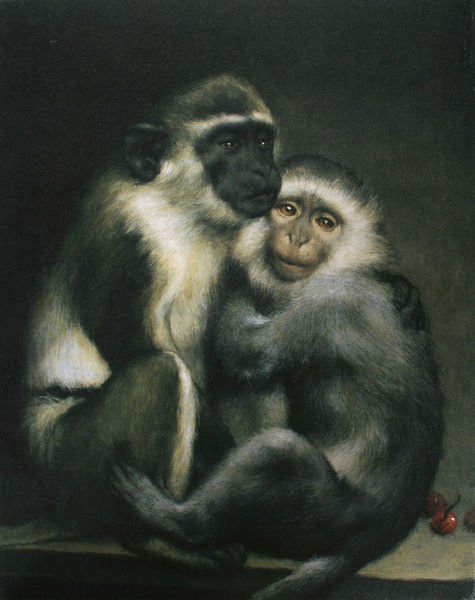
Titel: Abelard und Héloise
Künstler: Gabriel von Max
Standort: Bayern
Institution: Privatsammlung
Schlagwörter: dunkel, gemälde, körper, schatten, weiß, gelb, grün, sitzen, braun, grau, hell, hintergrund, köpfe, licht, mund, nase, ohr, orange, schwarz, blick, obst, rot, tier, hochformat, bart, gesichter, jung, arme, augen, gesicht, halten, pelz, portrait, porträt, öl, natur, haare, sitzend, familie, kind, mutter, paar, tochter, vater, kontrast, ohren, affe, früchte, beine, fell, schwanz, füße, ruhig, umarmung, kauern, zwei, mauer, klein, baby, bank, ölgemälde, münder, nasen, spielen, nah, pupillen, aufrecht, streifen, pfoten, zehen, betrachter, foto, fotografie, photographie, kirschen, stile, vanitas, umarmen, doppelportrait, doppelporträt, pärchen, hocken, haarig, spielend, photo, graugrün, tierdarstellung, schnauze, nähe, bernsteinfarben, maul, fensterbank, zugewandt, haptisch, brüder, menschlich, sohn, kirsche, kirsch, individuell, natürlich, schwarzgrün, schutz, affen, junges, kapuzineraffe, kapuzineraffen, nahe, masken, kuscheln, haptik, phoographie, beschützer, vereint, verängstigt, gliedmaßen, vertraut, angeschmiegt, altes, schützend, grünschwarz, augenfarbe, gabriel von max, max, gabriel von, einzelaufnahme, herausblickend, spieled, 2, shwanz, pinselführung fein, engumschlungen